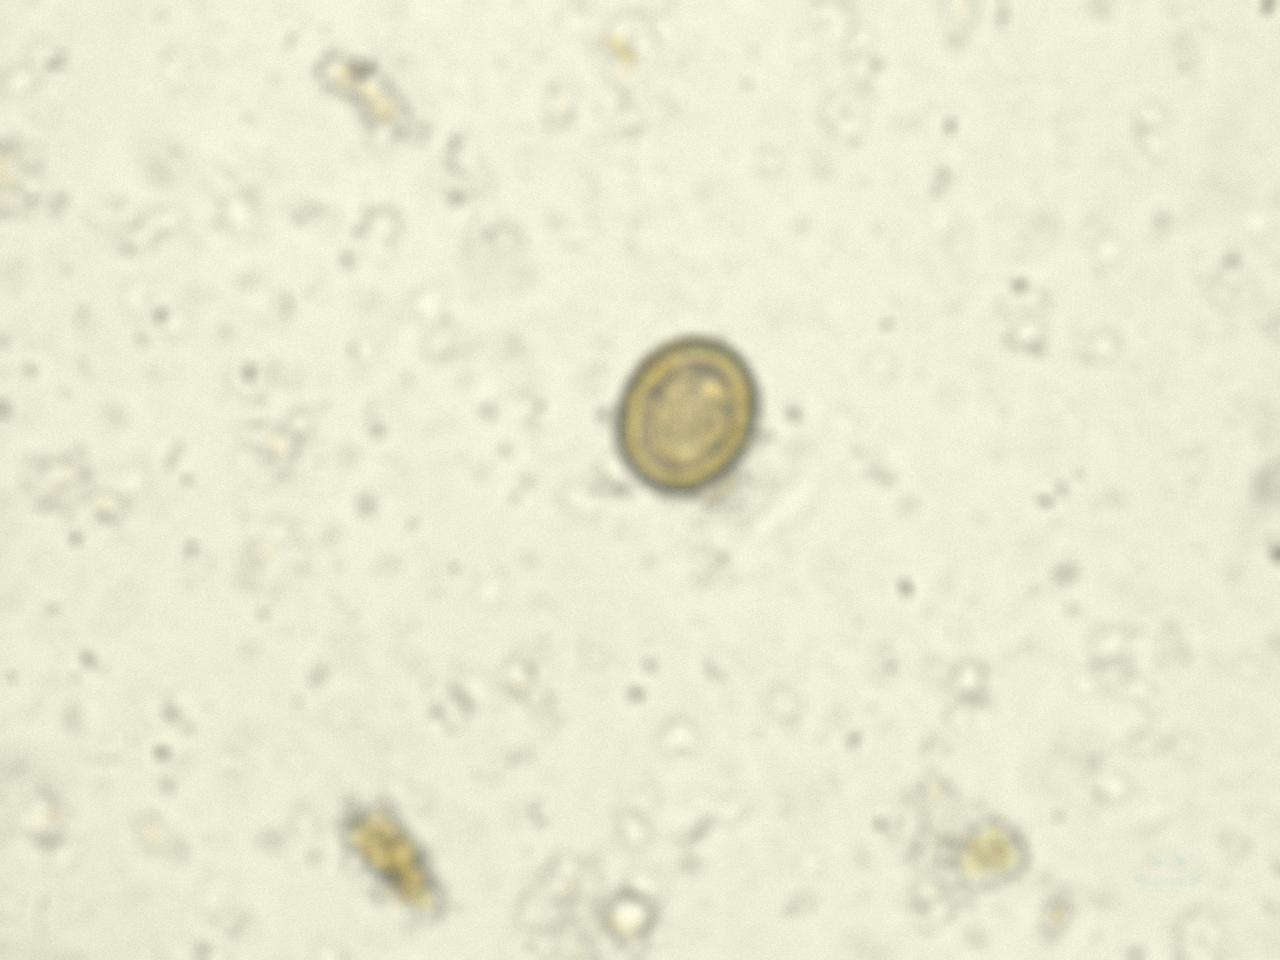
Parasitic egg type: Taenia spp. egg